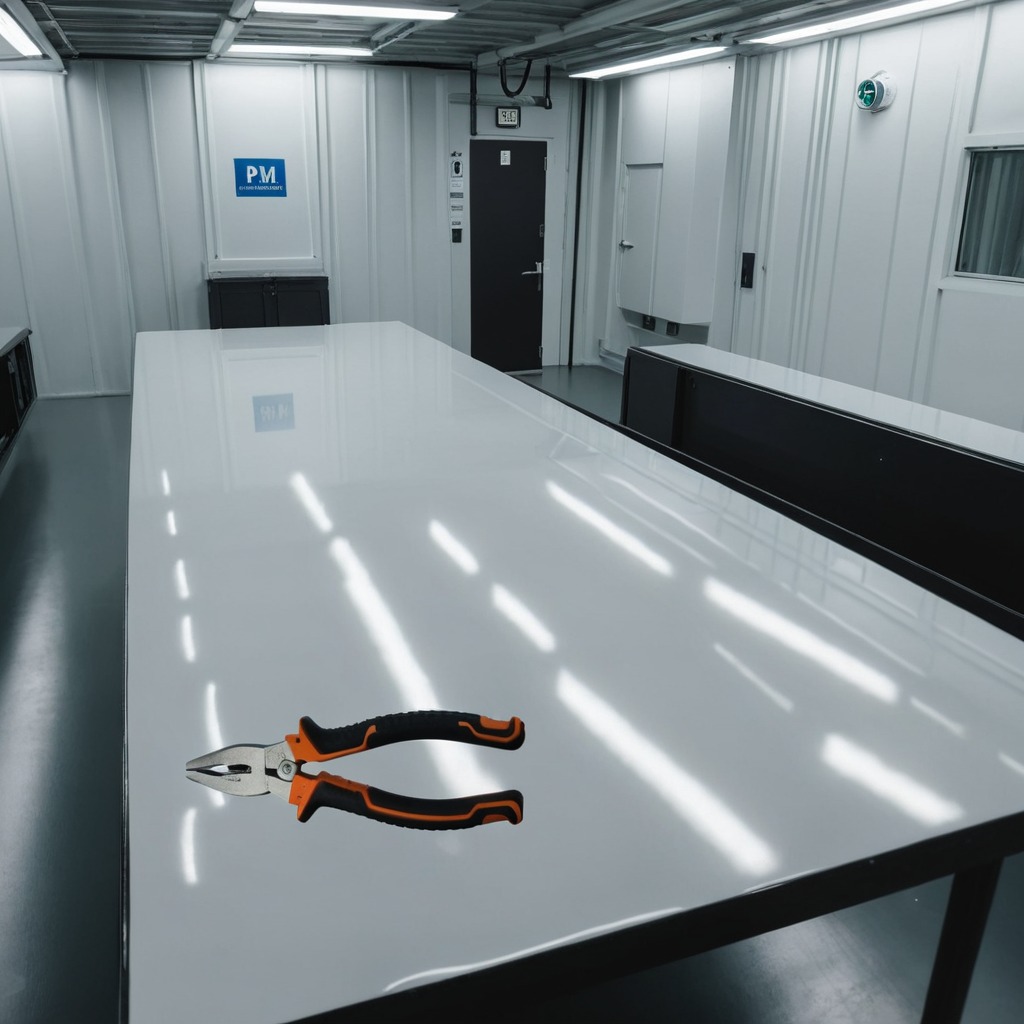
A plier is lying on the table in the ship maintenance bay.